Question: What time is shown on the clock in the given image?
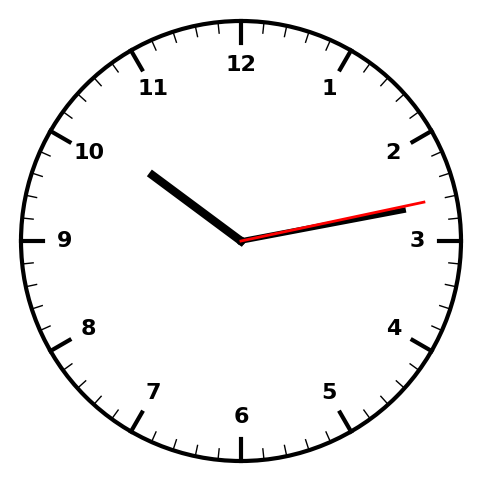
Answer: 10:13:13